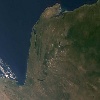
Label: land